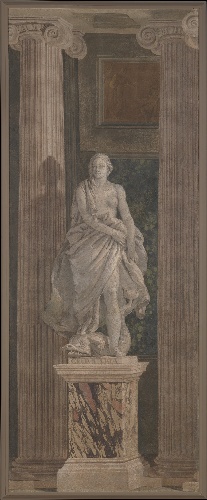
Title: Allegorical Figure Representing Geometry
Artist: Girolamo Mengozzi (called Colonna)|Giovanni Battista Tiepolo
Artist bio: Italian, Venetian, 1688–ca. 1766|Italian, Venice 1696–1770 Madrid
Date: 1760
Object type: Painting, monochrome
Classification: Paintings
Medium: Fresco, transferred to canvas
Dimensions: 146 x 57 7/8 in. (370.8 x 147 cm)
Department: European Paintings
Credit line: Bequest of Grace Rainey Rogers, 1943
Accession year: 1943
Repository: Metropolitan Museum of Art, New York, NY
Tags: Sculpture|Female Nudes|Fish